Interaction volume radius: 5 \u00c5
Interaction volume height: 30 \u00c5
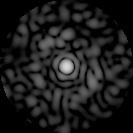
Disorder parameter: 0.825